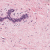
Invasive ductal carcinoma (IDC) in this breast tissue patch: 0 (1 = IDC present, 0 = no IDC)